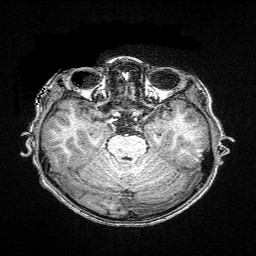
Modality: T1w
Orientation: coronal